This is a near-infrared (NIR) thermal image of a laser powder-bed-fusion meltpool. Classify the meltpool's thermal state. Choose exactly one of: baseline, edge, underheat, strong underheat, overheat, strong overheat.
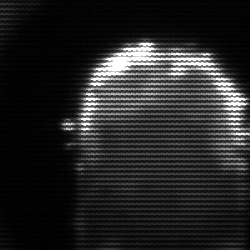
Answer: baseline